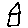
Label: house